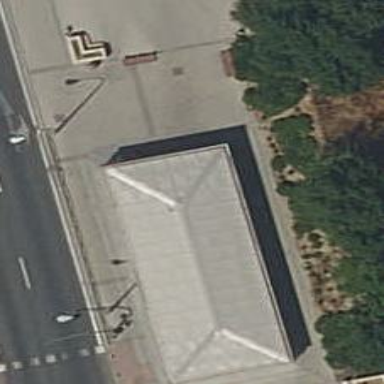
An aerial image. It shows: Subway entrance.